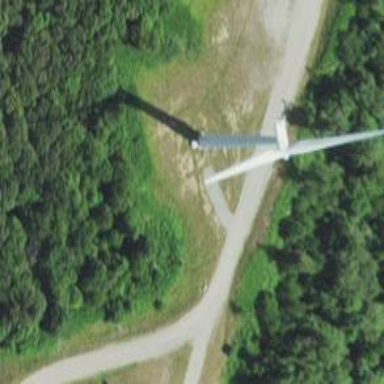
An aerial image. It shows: Wind generator with horizontal axis. The generator is wind turbine.